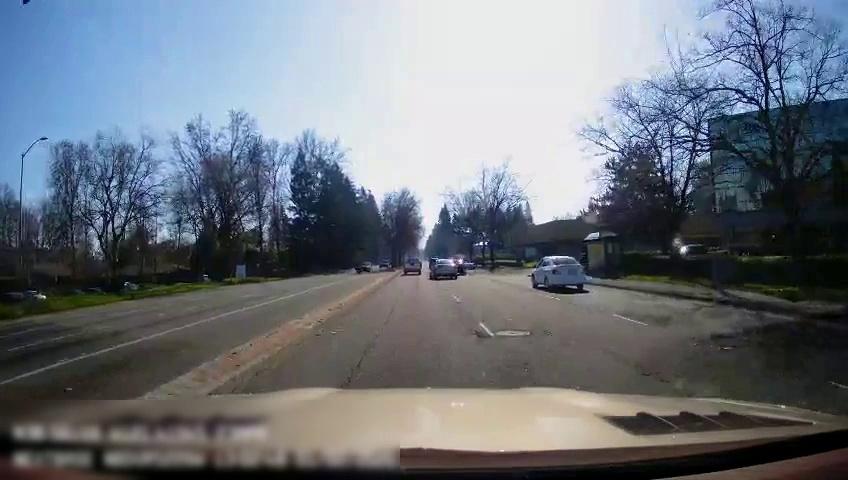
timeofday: Day
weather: Sunny
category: Drivable Space
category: Drivable Space
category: Vehicles | SUV
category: Vehicles | Car
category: Vehicles | Car
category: Vehicles | Truck
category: Vehicles | Car
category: Vehicles | Car
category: Lanes | Current Lane
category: Lanes | Alternate Lane
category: Lanes | Opposite Lane
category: Lanes | Opposite Lane